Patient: sex F, age 68
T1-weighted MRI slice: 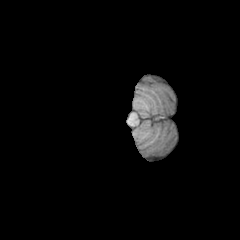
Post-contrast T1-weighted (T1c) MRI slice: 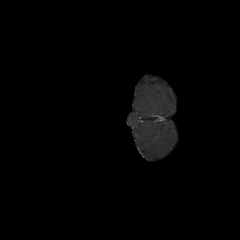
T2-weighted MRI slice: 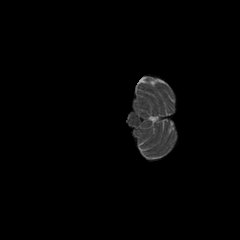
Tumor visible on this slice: no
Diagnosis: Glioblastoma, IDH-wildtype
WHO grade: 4